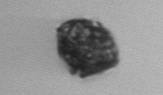
Label: Kryptoperidinium_triquetrum